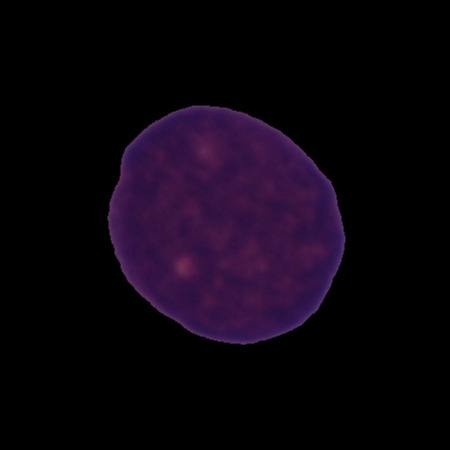
Label: cancer